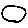
Label: circle